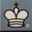
Piece: wK